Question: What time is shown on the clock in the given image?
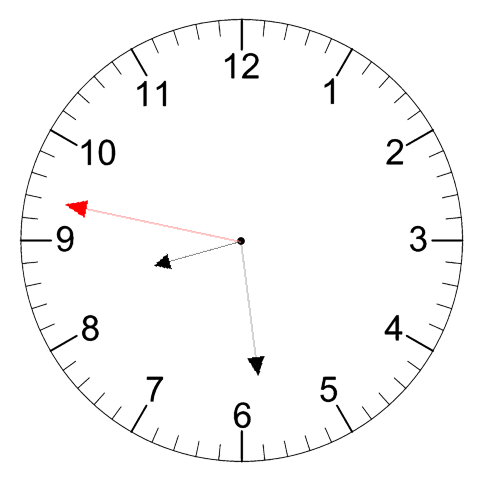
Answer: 08:28:47